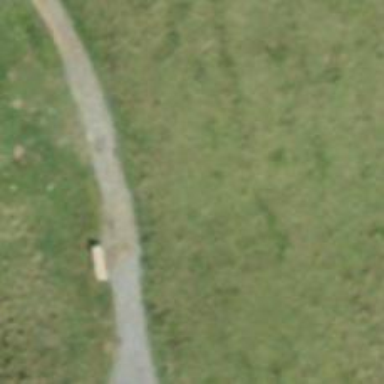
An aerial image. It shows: Bench.